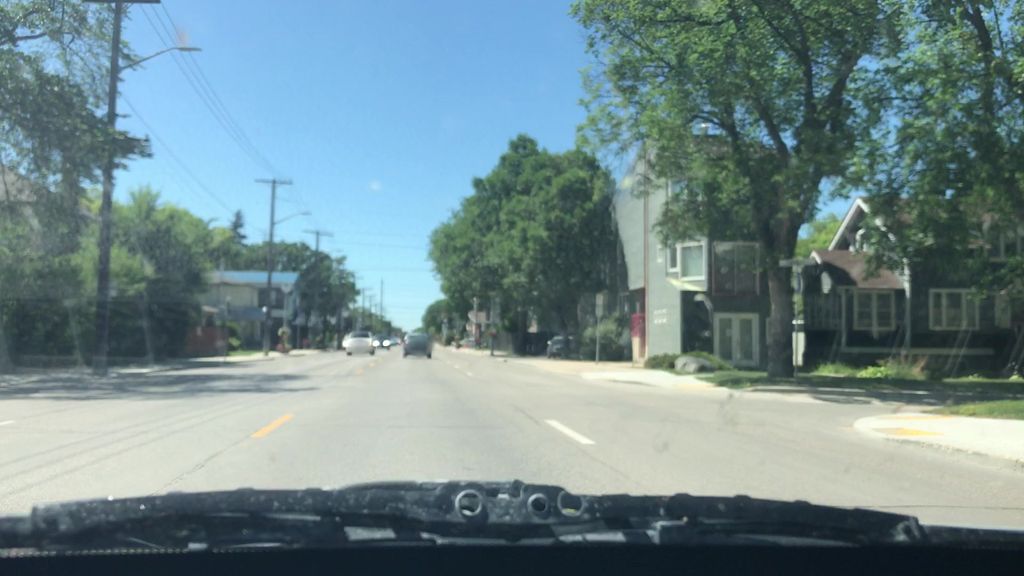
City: winnipeg